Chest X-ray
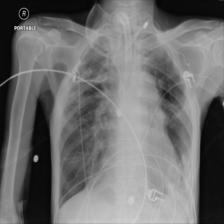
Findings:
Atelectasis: negative
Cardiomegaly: negative
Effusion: negative
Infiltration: negative
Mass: negative
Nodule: negative
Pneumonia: negative
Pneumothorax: negative
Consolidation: negative
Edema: negative
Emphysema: negative
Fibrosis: negative
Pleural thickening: negative
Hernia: negative